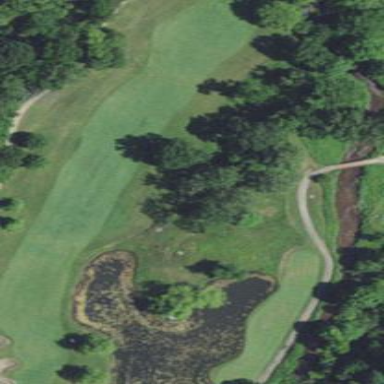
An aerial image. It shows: Scenic golf fairway.